Field crop: tomato
Growth stage: 1
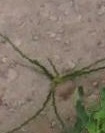
Species: cyperus